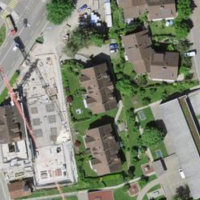
EUNIS habitat code: 54
Species observed at this site:
Corylus avellana